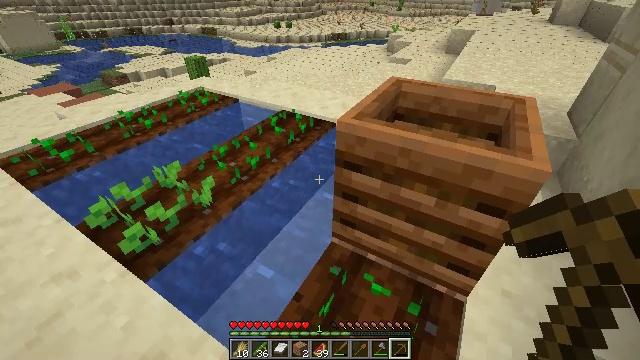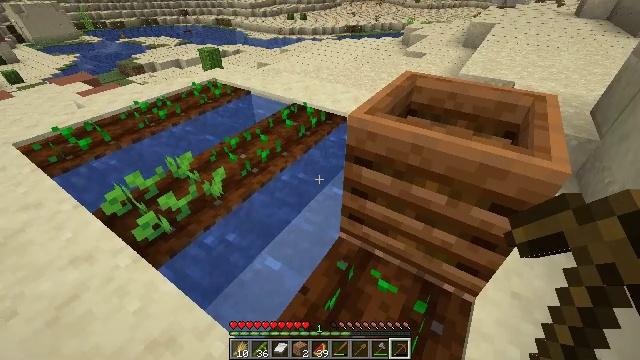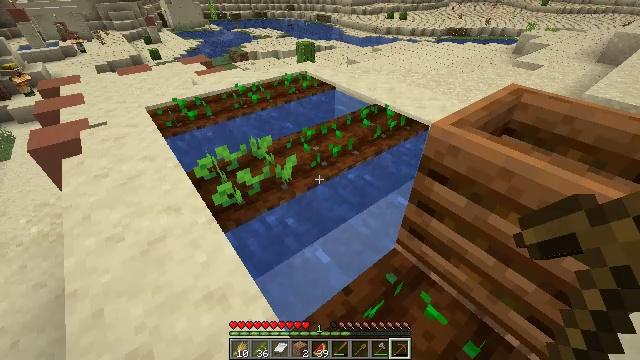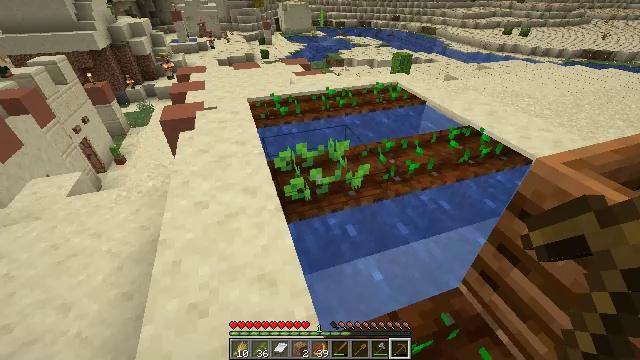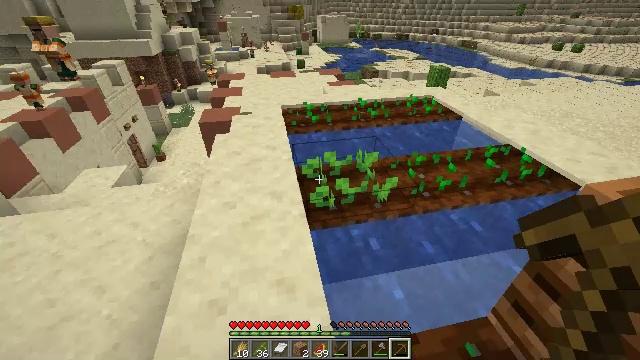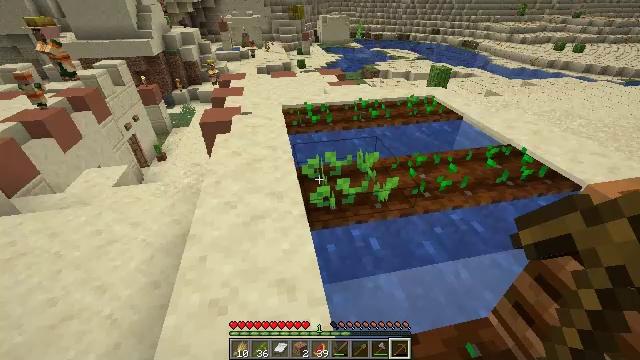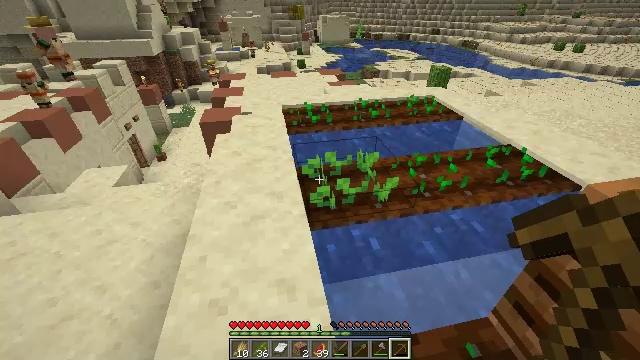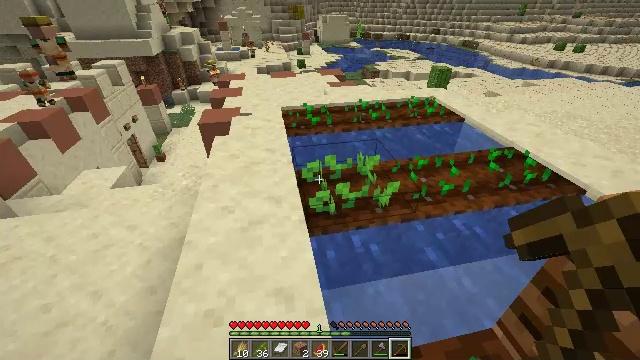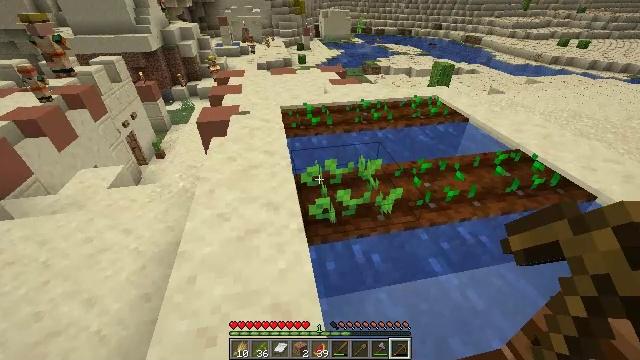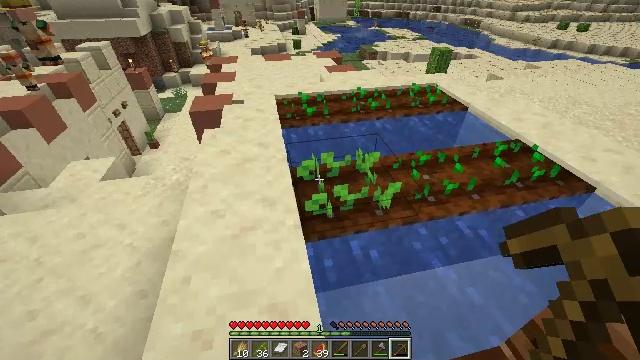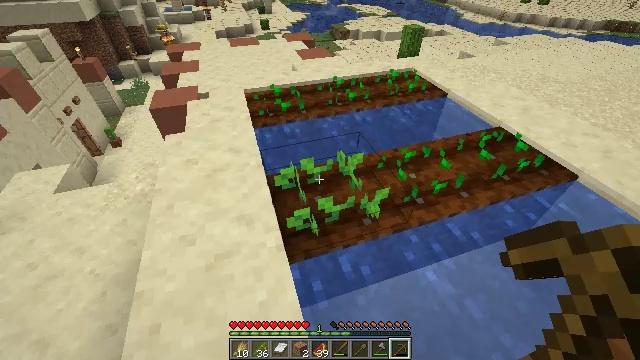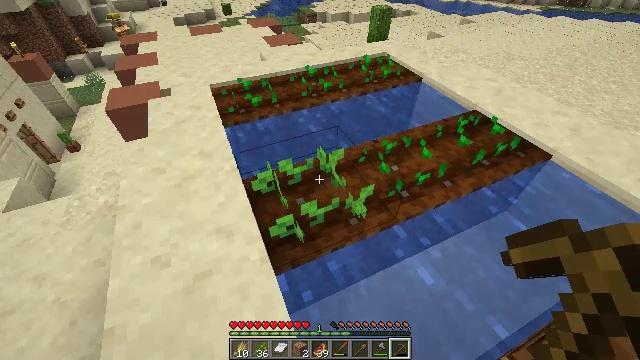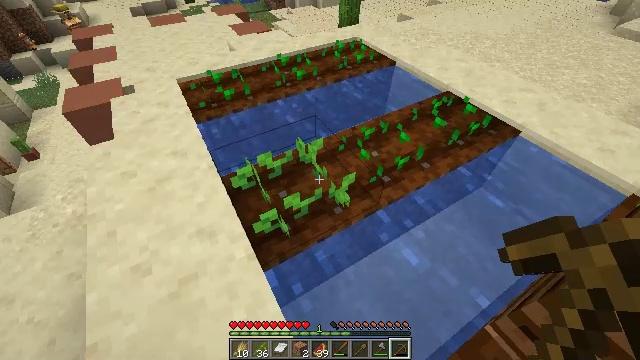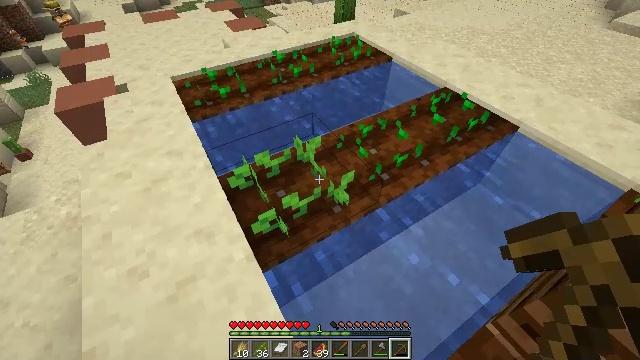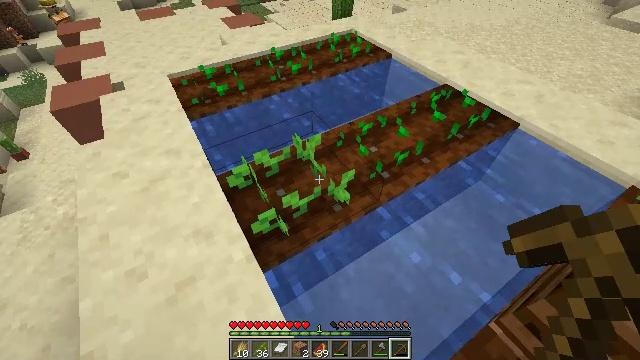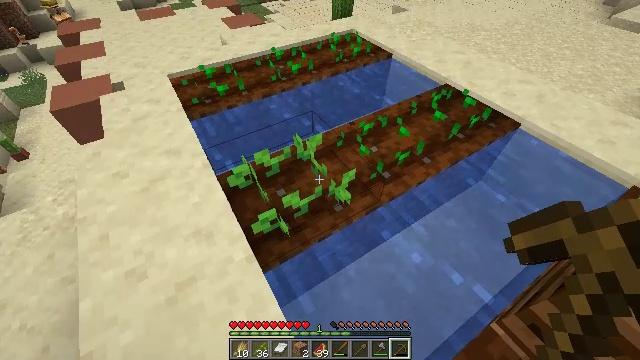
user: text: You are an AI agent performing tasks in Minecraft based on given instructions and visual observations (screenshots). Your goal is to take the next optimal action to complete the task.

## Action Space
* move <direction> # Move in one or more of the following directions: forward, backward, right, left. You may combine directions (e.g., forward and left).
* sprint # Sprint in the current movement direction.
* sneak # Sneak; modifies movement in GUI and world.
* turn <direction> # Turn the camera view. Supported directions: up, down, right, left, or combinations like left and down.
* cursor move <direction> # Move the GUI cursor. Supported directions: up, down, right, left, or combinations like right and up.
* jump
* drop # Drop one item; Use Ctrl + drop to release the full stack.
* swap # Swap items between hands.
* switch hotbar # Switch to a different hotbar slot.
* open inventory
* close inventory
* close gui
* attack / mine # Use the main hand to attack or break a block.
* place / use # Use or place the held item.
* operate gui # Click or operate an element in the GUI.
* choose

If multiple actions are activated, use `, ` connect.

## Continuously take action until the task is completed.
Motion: motion action
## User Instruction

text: Gather beetroots by breaking the plants.
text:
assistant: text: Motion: turn left and down
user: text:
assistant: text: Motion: turn left
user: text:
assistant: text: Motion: turn left and up
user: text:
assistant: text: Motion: turn left and up
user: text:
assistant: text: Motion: no_op
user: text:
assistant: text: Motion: no_op
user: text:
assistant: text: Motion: move forward
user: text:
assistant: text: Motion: move forward
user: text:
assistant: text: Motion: move forward, turn down
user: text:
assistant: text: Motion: move forward, turn right and down
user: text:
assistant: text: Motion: turn right and down
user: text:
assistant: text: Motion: turn right and down
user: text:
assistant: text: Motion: no_op
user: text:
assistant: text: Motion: no_op
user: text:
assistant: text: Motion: no_op
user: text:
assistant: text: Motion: no_op
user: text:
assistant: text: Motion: turn left
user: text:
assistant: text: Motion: turn left
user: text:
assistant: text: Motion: use / place
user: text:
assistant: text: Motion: use / place
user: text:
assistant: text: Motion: use / place
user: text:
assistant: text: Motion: use / place
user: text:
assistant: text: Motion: no_op
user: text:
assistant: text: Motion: no_op
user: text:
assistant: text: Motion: no_op
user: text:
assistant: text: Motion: no_op
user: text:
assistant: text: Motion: no_op
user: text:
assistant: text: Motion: no_op
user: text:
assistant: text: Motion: no_op
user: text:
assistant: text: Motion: attack / mine